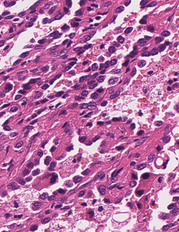
Tumor epithelial tissue: yes
Tumor-associated stroma tissue: no
Normal tissue: no